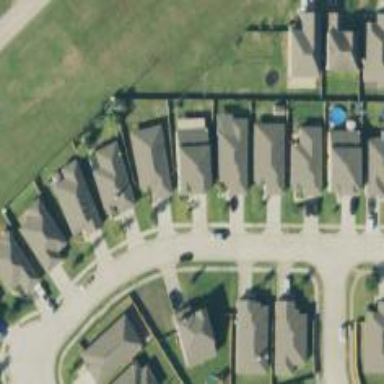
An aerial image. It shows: Residential road with separate sidewalk.